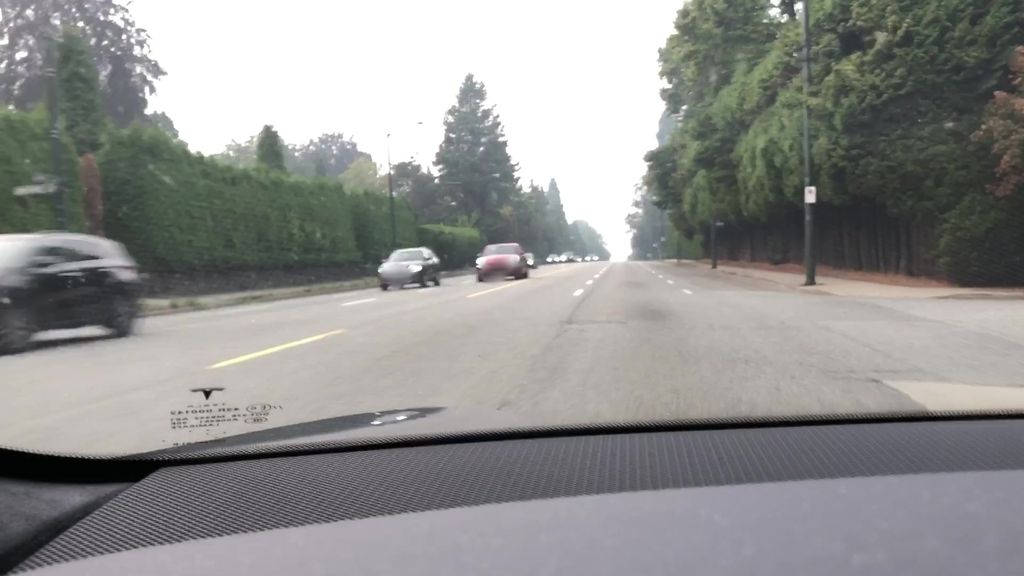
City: vancouver